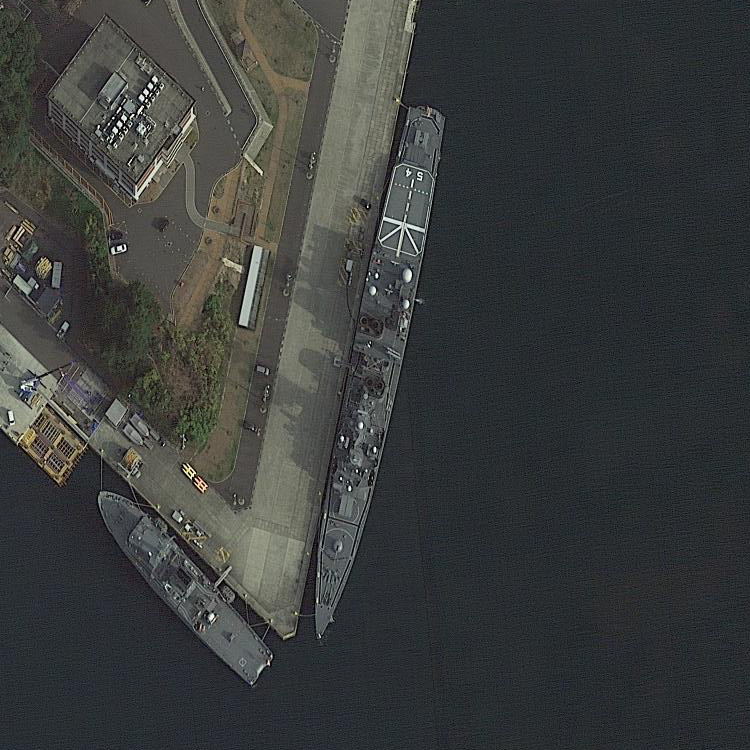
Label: Asagiri-class_destroyer